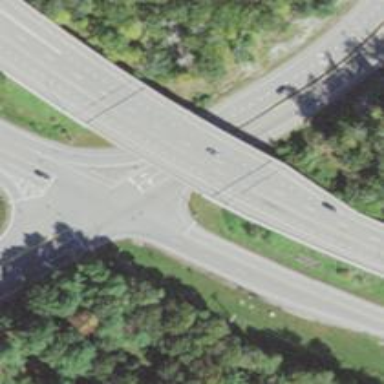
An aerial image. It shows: Bridge for trunk highway with expressway access.